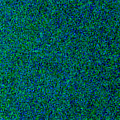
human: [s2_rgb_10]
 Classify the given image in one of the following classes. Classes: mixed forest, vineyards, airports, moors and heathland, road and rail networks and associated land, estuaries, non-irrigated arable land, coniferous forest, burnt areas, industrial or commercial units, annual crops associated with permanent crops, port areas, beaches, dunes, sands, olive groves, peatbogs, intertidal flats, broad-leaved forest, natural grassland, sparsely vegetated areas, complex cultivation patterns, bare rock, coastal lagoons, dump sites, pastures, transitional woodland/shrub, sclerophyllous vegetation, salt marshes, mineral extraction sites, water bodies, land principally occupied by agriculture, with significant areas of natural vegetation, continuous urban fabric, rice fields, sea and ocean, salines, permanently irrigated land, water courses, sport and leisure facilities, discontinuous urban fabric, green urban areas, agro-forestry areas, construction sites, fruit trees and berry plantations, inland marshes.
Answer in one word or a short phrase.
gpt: sea and ocean